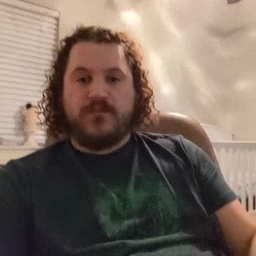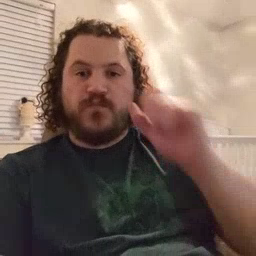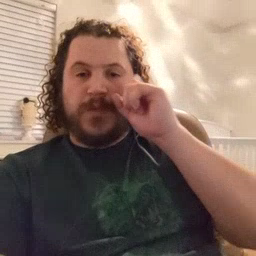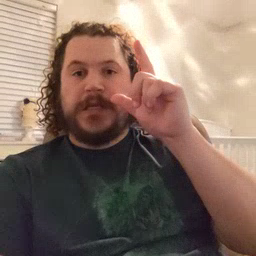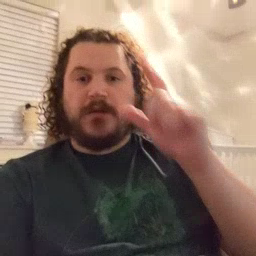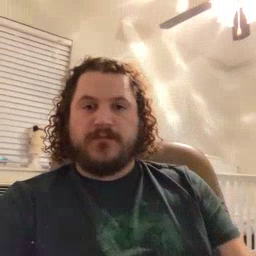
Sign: wake